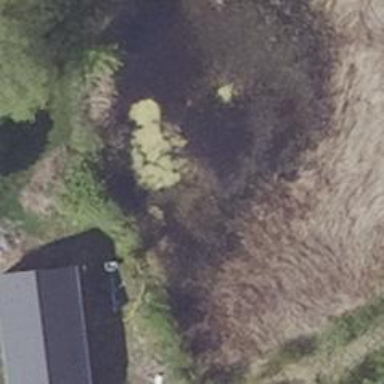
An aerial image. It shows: Pond with natural water.